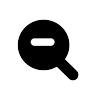
Cursor type: zoom_out
OS/theme: linux-xcursor-pro
Variant: black